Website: bh-photo
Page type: cart
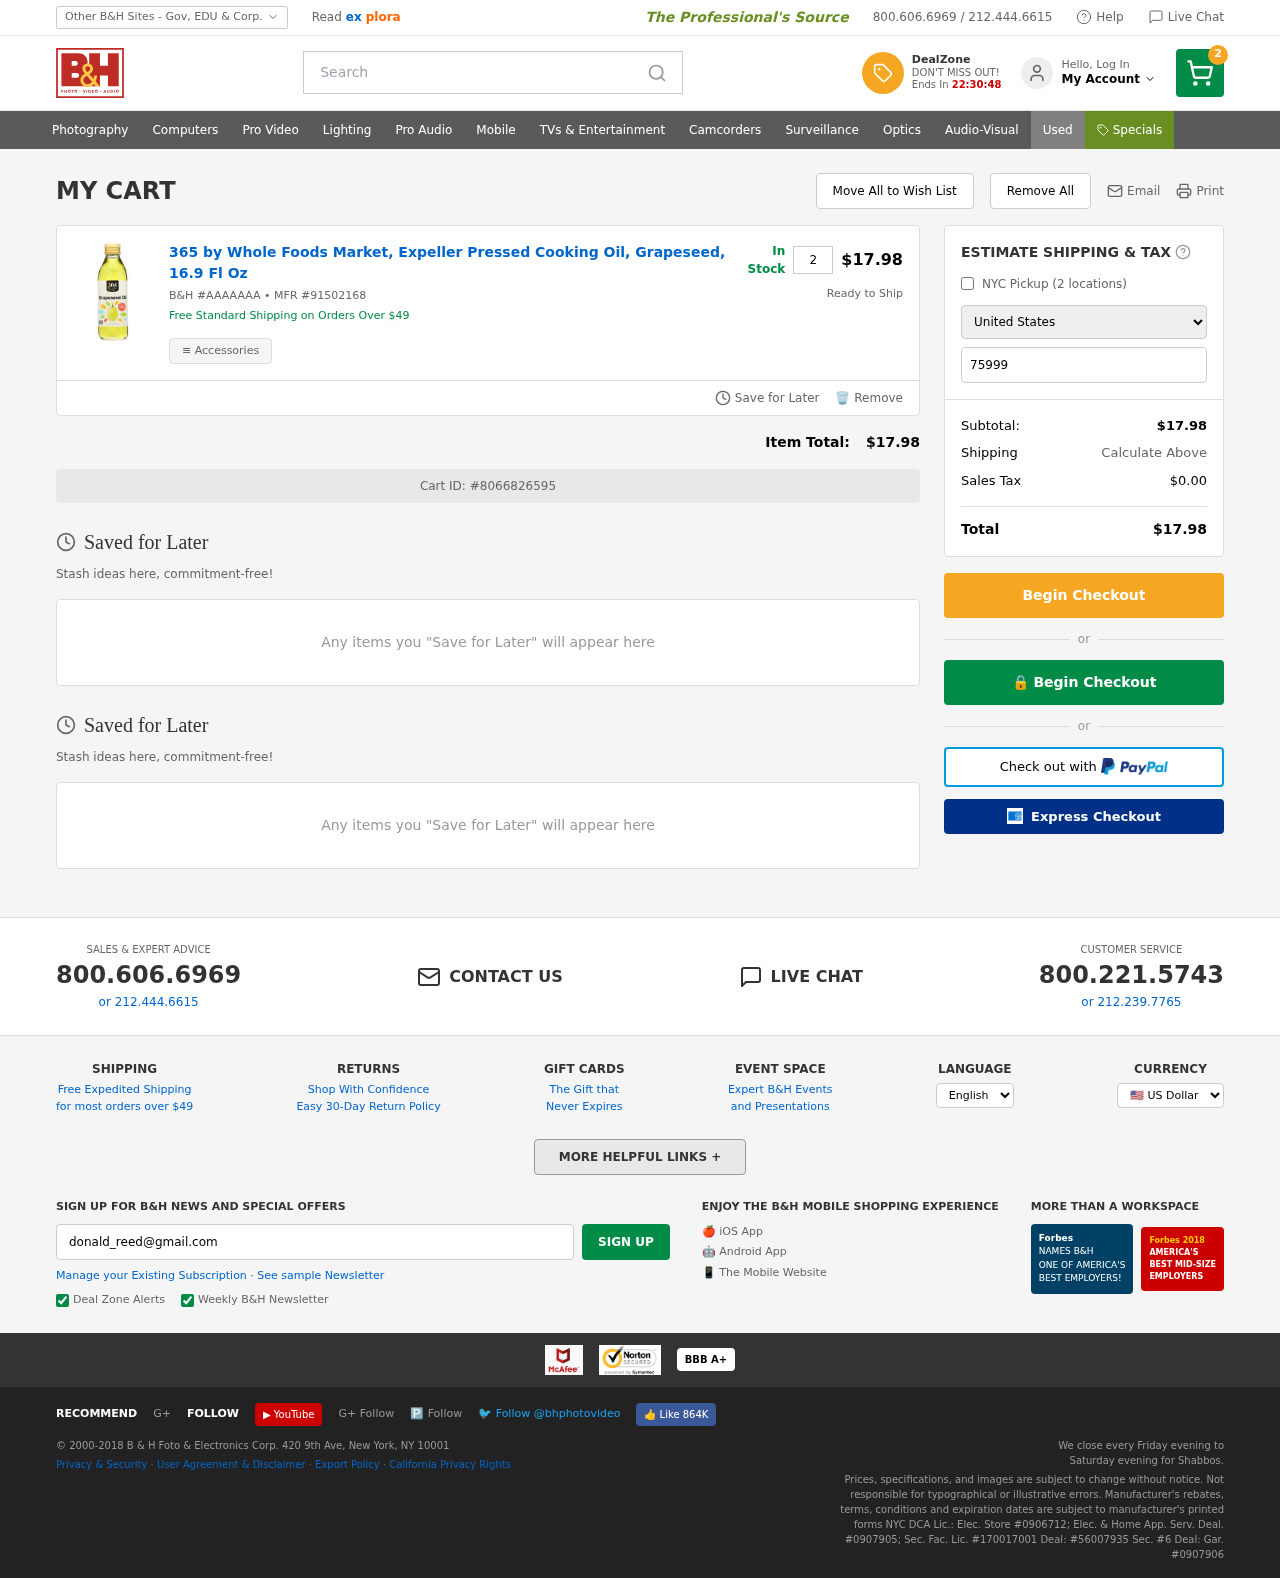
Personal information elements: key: PII_COUNTRY
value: United States
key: PII_EMAIL
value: donald_reed@gmail.com
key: PII_POSTCODE
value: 75999
Product elements: key: PRODUCT1_NAME
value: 365 by Whole Foods Market, Expeller Pressed Cooking Oil, Grapeseed, 16.9 Fl Oz
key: PRODUCT1_QUANTITY
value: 2
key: PRODUCT1_SKU
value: AAAAAAA
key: PRODUCT1_MFR
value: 91502168
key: PRODUCT1_SUBTOTAL
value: $17.98
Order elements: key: ORDER_NUM_ITEMS
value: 2
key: ORDER_SUBTOTAL
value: $17.98
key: ORDER_ID
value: #8066826595
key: ORDER_TAX
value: $0.00
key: ORDER_TOTAL
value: $17.98
Search elements: key: HEADER_SEARCH
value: Search